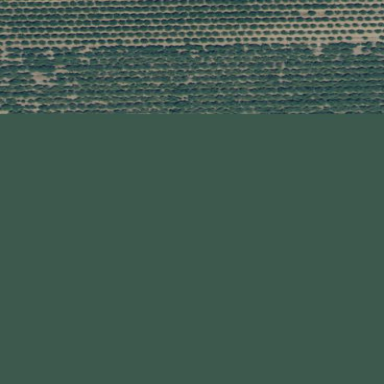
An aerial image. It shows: Almond orchard with rows of almond trees.